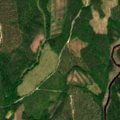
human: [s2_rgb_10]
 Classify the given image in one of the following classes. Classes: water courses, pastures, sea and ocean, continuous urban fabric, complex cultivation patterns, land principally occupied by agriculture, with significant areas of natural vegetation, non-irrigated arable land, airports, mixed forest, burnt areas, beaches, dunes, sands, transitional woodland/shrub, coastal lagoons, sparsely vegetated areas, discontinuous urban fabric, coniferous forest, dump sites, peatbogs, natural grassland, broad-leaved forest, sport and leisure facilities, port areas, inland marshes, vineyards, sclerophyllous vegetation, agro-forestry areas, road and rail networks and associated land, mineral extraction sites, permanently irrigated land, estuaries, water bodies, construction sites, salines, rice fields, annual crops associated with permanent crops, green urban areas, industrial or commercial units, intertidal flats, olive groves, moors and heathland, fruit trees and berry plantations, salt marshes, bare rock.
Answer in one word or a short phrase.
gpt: coniferous forest, mixed forest